Question: When debugging in eclipse, I want to focus in on the value of one of my instance variables of my activity, declared in this line
'''
private int mCurrentLayoutState
'''
When I debug my application, is there a way of only seeing what the value of this instance variable is and not all the other ones(of Activity?, or filtering out all the other ones). This is what I am currently seeing in the variables view in debug perspective.

The reason I want to do this is to also track changes to my local variables and how this one instance variable is changing. Is there a way to filter all the other instance variables that I am not testing for -mBase,mCalled, mComponent, etc ?
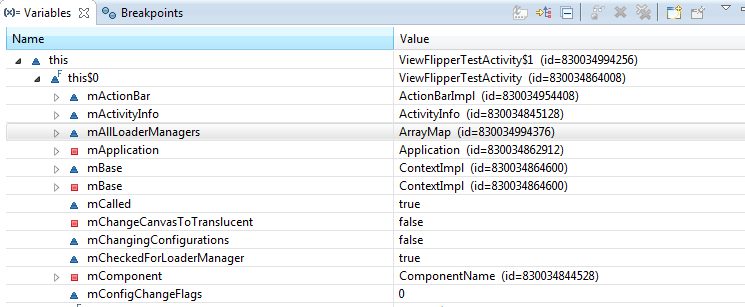
Answer: You can create a watch expression to monitor variables (or expressions) of interest.
Right-click on the instance variable, and select "Watch". This will add an entry to the watch pane.